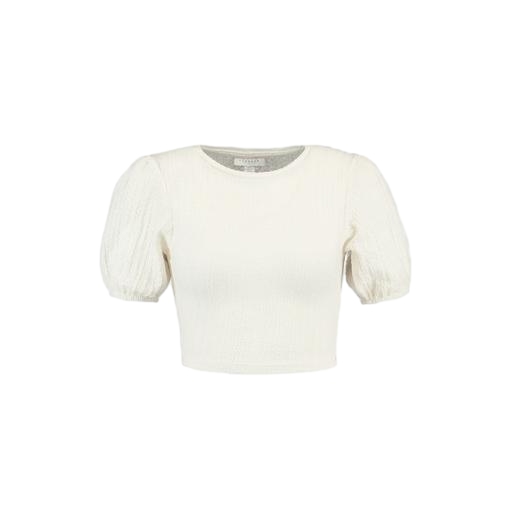
beige jacquard crop top, short-sleeve top only macy, white petite t-shirt only macy, white background